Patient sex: M
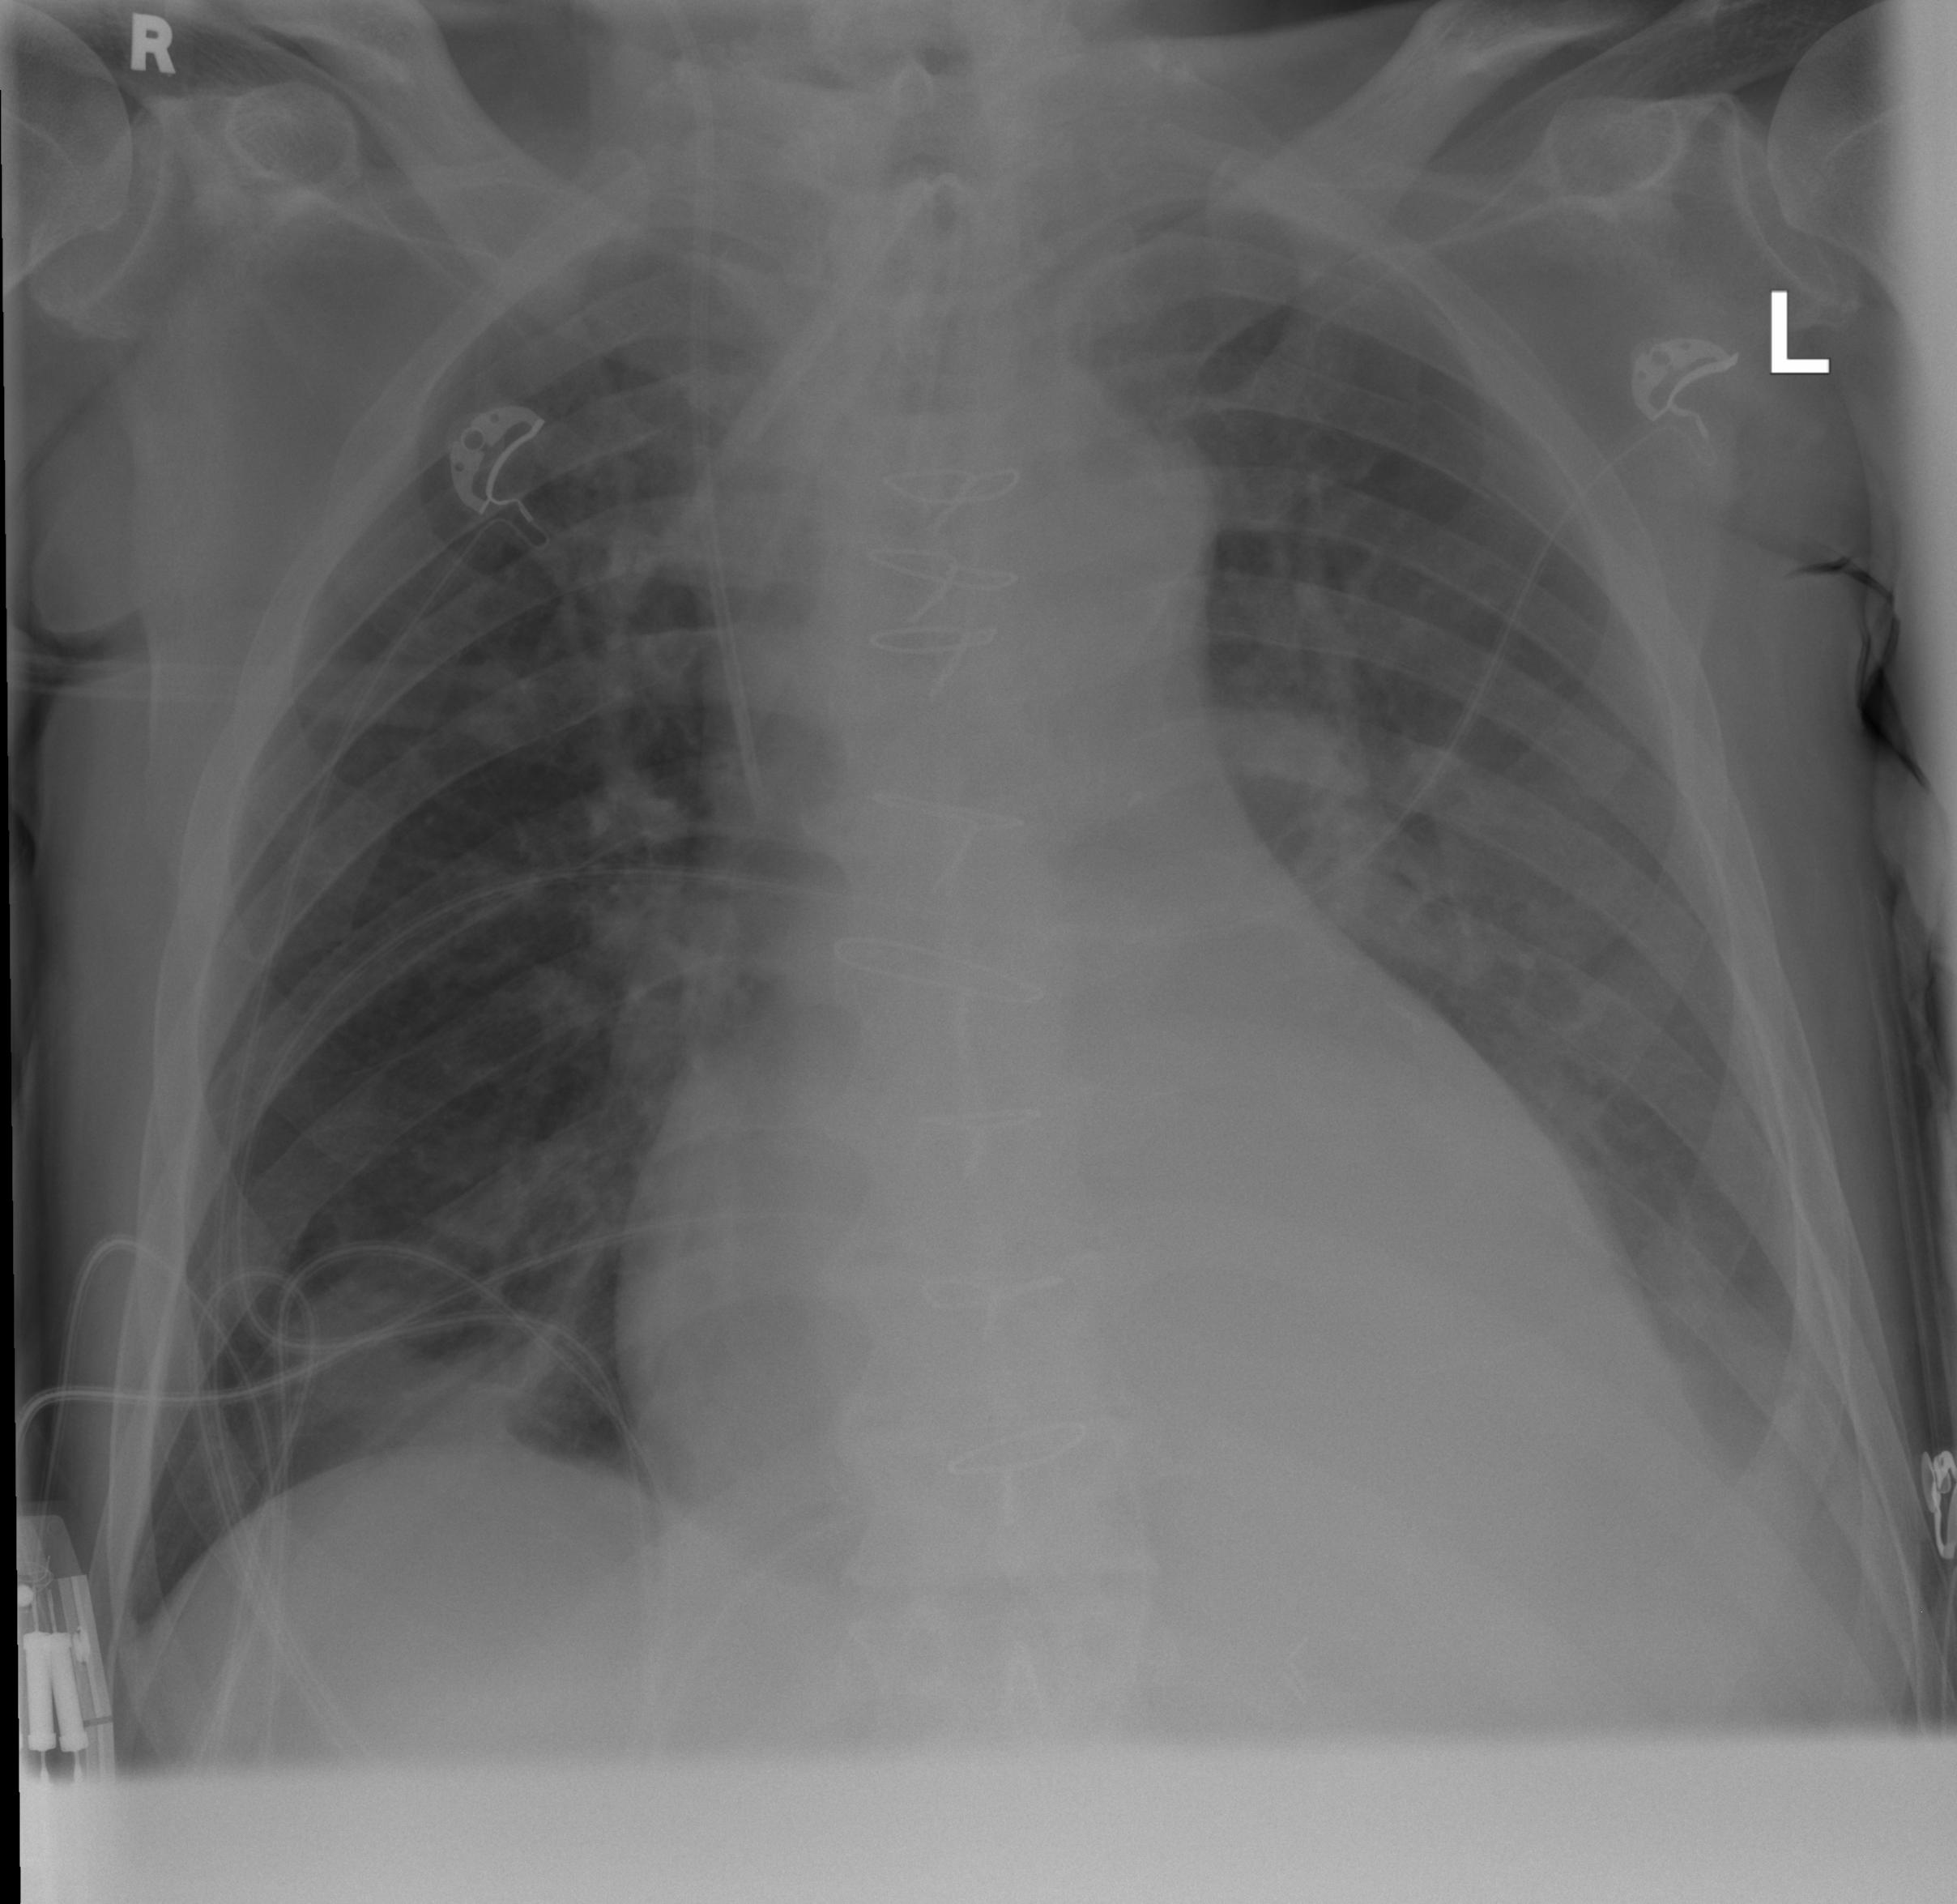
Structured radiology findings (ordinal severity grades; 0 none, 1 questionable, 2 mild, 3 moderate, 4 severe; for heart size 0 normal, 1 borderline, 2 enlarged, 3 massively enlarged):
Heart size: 2
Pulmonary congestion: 0
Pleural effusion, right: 1
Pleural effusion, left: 2
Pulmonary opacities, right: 0
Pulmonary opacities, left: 0
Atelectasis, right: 1
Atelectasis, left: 2